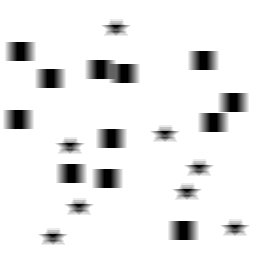
Squares: 12
Triangles: 0
Stars: 8
Total shapes: 20